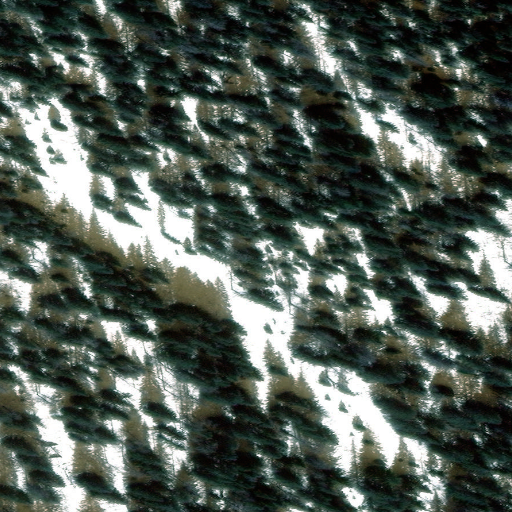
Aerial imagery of cape in Alaska named Saint James Point containing only unknown